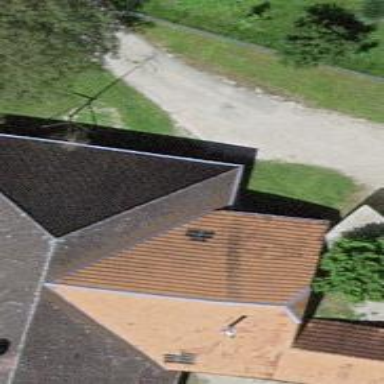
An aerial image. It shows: Farm building.